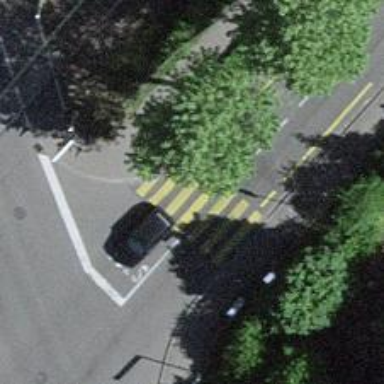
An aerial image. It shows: Uncontrolled zebra crossing on the road.